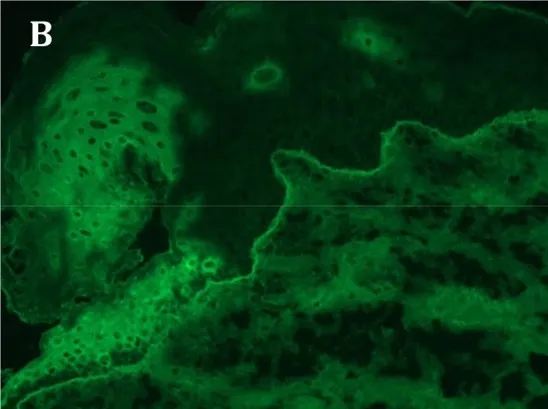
(B) Direct immunofluorescence microscopic image showing linear IgG (++) and C3 (++) immune deposits along the basement membrane zone on the gingival biopsy.
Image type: pathology (immunostaining)